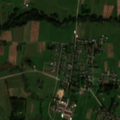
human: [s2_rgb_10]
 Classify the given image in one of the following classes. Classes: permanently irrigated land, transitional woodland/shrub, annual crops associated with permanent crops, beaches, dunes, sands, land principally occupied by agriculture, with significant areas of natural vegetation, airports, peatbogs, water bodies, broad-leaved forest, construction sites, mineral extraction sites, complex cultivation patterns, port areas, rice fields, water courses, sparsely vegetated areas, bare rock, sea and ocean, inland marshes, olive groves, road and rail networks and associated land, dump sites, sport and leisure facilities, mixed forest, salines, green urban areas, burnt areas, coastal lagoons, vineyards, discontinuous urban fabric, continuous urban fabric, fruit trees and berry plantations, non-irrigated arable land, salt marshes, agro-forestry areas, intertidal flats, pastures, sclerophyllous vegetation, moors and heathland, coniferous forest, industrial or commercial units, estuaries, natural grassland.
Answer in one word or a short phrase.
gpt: discontinuous urban fabric, non-irrigated arable land, pastures, complex cultivation patterns, land principally occupied by agriculture, with significant areas of natural vegetation